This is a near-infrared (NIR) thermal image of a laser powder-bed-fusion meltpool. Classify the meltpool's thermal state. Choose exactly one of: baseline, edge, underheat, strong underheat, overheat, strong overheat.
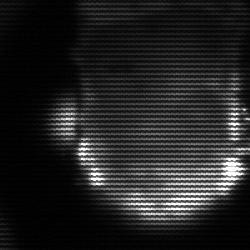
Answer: baseline